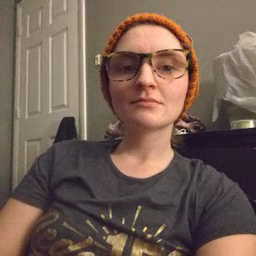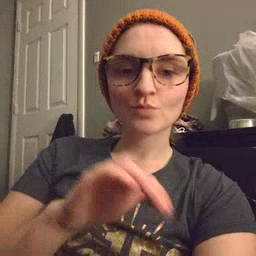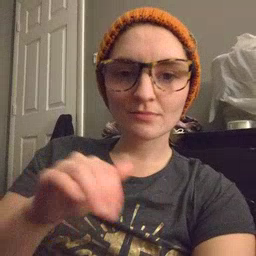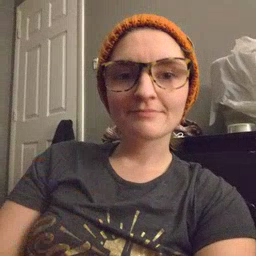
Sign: pool